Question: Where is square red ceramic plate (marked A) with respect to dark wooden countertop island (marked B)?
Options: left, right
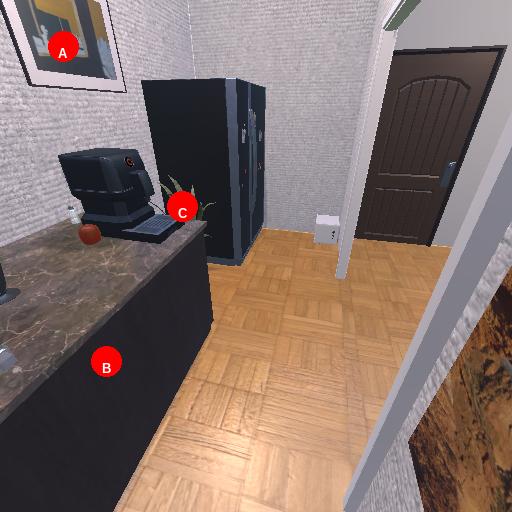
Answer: left